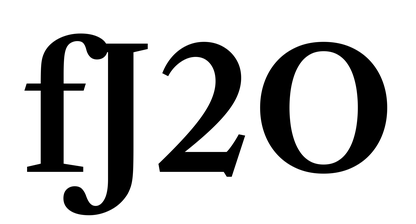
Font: LibreCaslonText_SemiBold